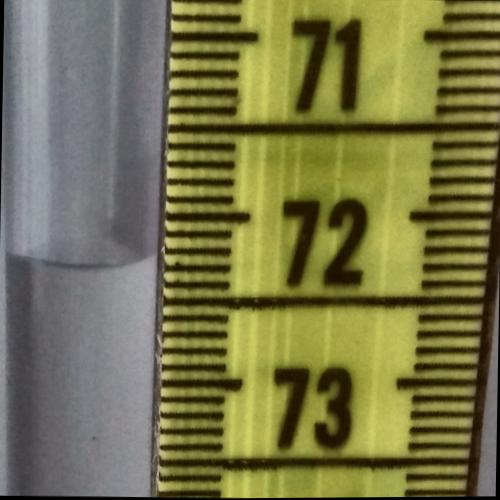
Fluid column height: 72.3 cm